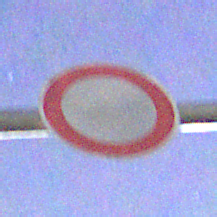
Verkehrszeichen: VerbotFahrzeugeAllerArt
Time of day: Night
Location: Outdoor (Suburban)
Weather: PartlyCloudy
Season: NotSpecified
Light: Artificial